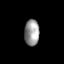
Tissue: lung
Cell type: T cells
Senescence score: 0.2174
Nuclear area (px): 377
Mean DAPI intensity: 153.666